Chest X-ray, PA view. Patient: 34 years old, sex M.
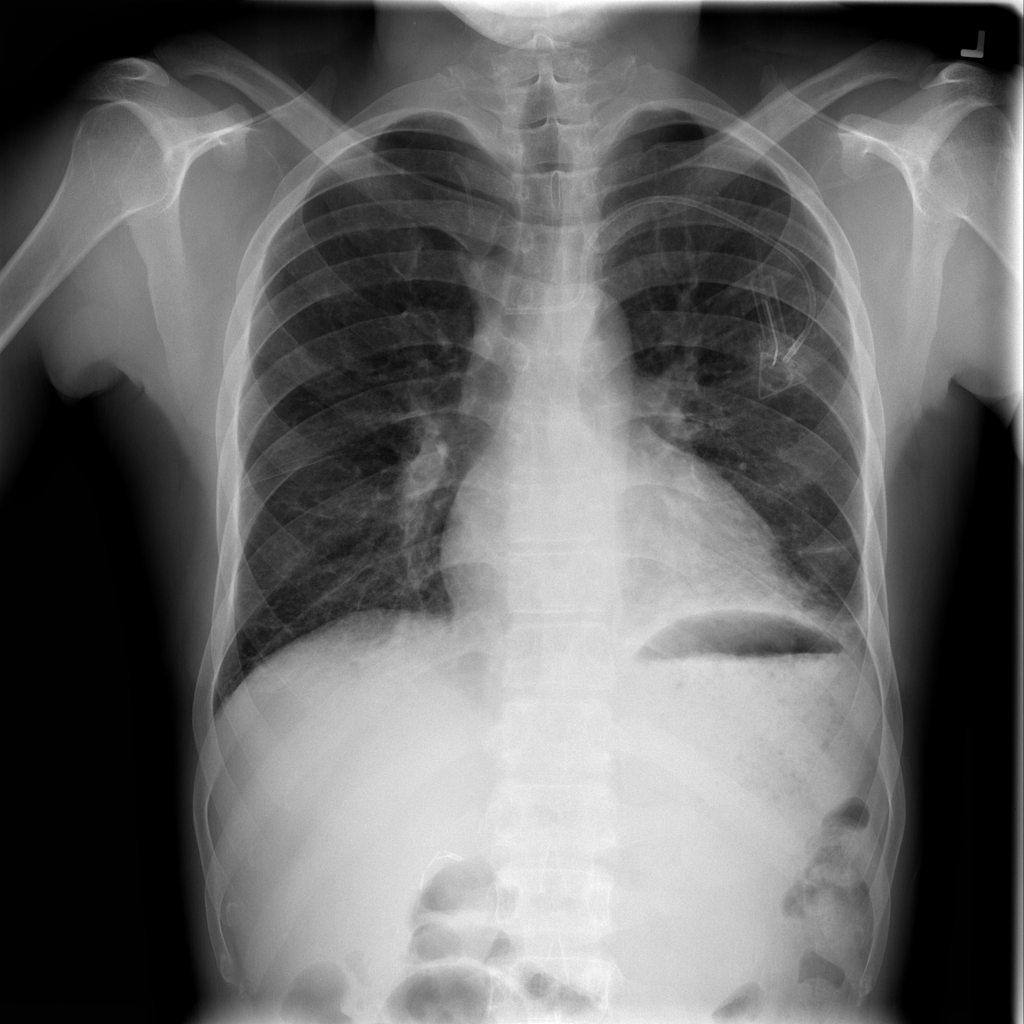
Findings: Infiltration